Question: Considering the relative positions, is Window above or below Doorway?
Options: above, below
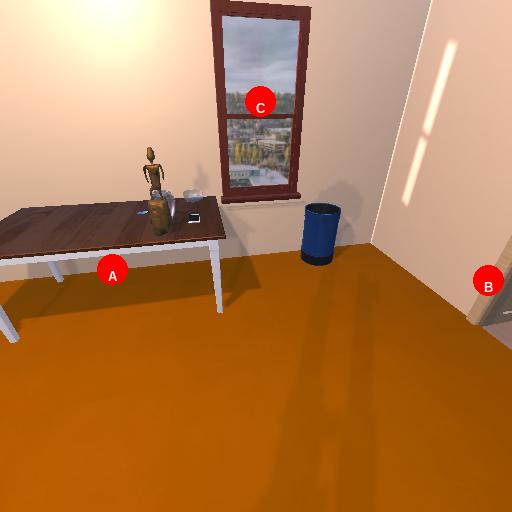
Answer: above